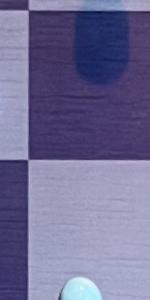
Label: Empty